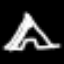
Label: The Eiffel Tower